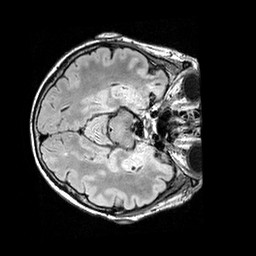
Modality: FLAIR
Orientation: axial
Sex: female
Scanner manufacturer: siemens
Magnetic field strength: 3 T
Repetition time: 5 s
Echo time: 0.395 s